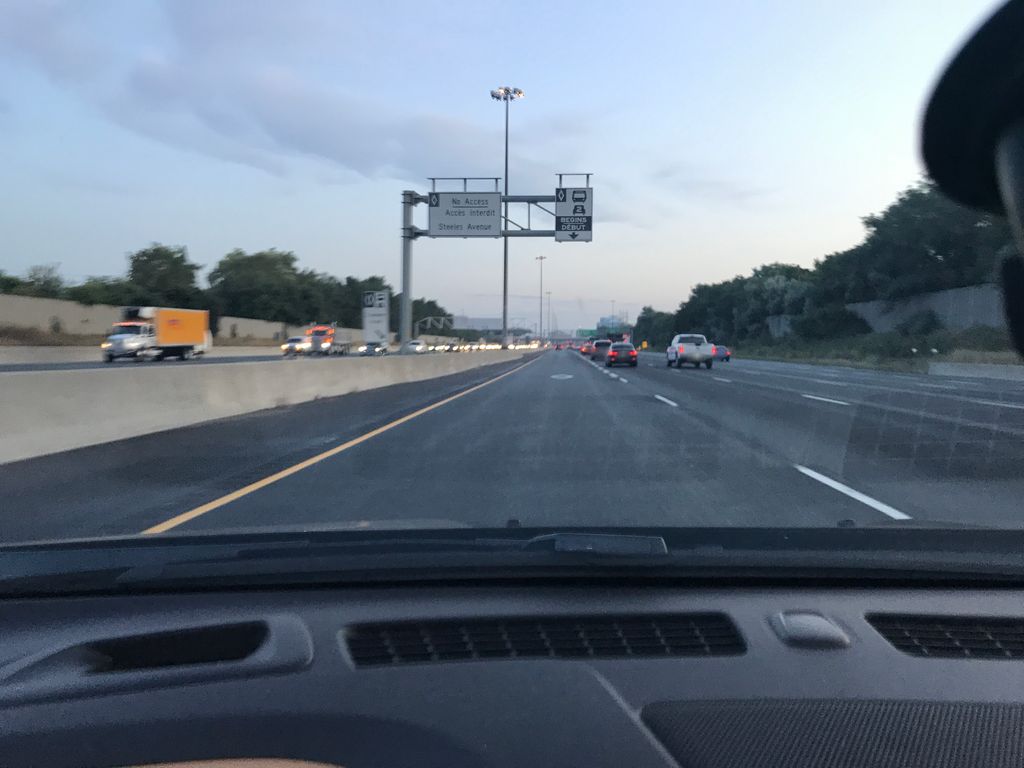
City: toronto